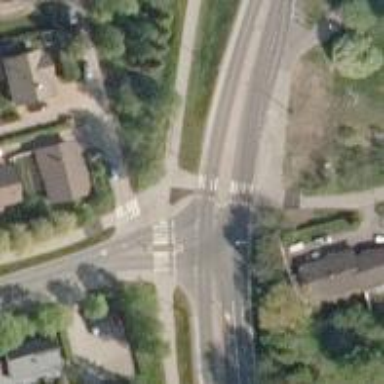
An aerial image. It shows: Uncontrolled road crossing.